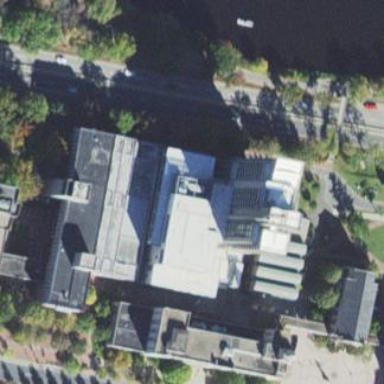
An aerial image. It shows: Grey-roofed university building.